Aerial crown-view tile of a tropical tree (Barro Colorado Island, Panama), acquired 20241216:
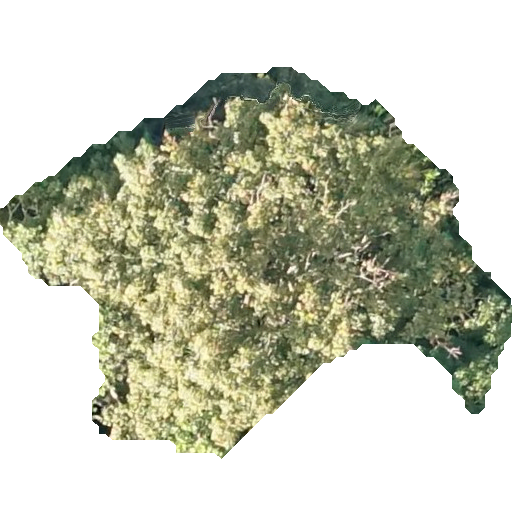
Species: Pseudobombax septenatum
GBIF accepted scientific name: Pseudobombax septenatum
Crown area: 174.594 m²